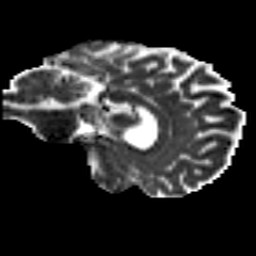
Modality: MD
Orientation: sagittal
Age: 34
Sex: male
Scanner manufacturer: siemens
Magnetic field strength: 3 T
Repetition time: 8.8 s
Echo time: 0.085 s